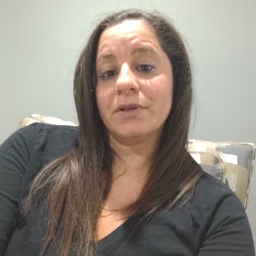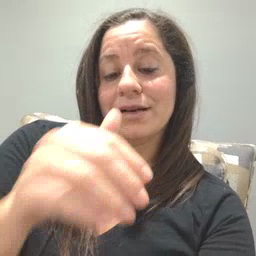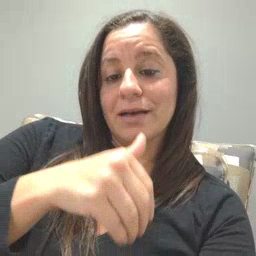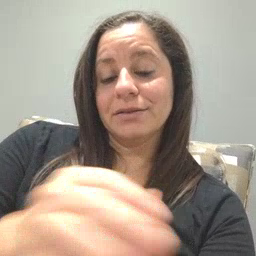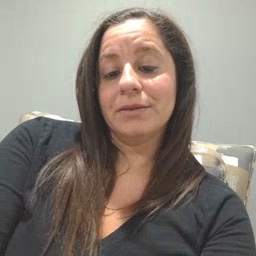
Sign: night